Question: I am currently doing a project in which I am trying to identify humans based on hands vascular pattern in C# using Emgu CV.
The gray-scale image of the hand was first processed using the Adaptive Threshold function.
Now I want to create a mask of the image using the morphological operations.
The purpose is to remove the noise from the image.
This is the adaptive-thresholded image:

Kindly guide me which function should I use and how to use.
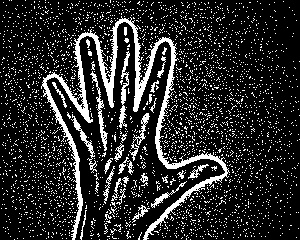
Answer: The code here is in C++. It shouldn't be difficult to port to C#, since it's mostly OpenCV functions calls. You can use that as guideline. Sorry about that.
---
You can apply a operation with a small kernel to remove most of the noise:
'''
Mat1b opened;
Mat kernel = getStructuringElement(MORPH_ELLIPSE, Size(3, 3));
morphologyEx(thresholded, opened, MORPH_OPEN, kernel);
'''
<URL>
As you can see, some noise is still present, and you can't remove it with other morphological operations. You can simply consider the largest blob as the correct one (in green here):
<URL>
Then you can floodfill the inside of the hand (in gray here):
<URL>
And set to 0 all values in original image where the corresponding mask in not the same color of the inside of the image:
<URL>
This is the full code (again, it's C++):
'''
#include <opencv2/opencv.hpp>
using namespace cv;
int main(int, char**)
{
// Load grayscale image
Mat1b thresholded = imread("path_to_image", IMREAD_GRAYSCALE);
// Get rid of JPEG compression artifacts
thresholded = thresholded > 100;
// Needed so findContours handles borders contours correctly
Mat1b bin;
copyMakeBorder(thresholded, bin, 1,1,1,1, BORDER_CONSTANT, 0);
// Apply morphological operation "close"
Mat1b closed;
Mat kernel = getStructuringElement(MORPH_ELLIPSE, Size(3, 3));
morphologyEx(bin, closed, MORPH_OPEN, kernel);
// Find contours
vector<vector<Point>> contours;
findContours(bin.clone(), contours, RETR_EXTERNAL, CHAIN_APPROX_NONE, Point(-1,-1)); // Point(-1,-1) accounts for previous copyMakeBorder
// Keep largest contour
int size_largest = 0;
int idx_largest = -1;
for (int i = 0; i < contours.size(); ++i)
{
if (contours[i].size() > size_largest)
{
size_largest = contours[i].size();
idx_largest = i;
}
}
Mat3b dbg;
cvtColor(closed, dbg, COLOR_GRAY2BGR);
// Black initialized mask
Mat1b mask(thresholded.rows, thresholded.cols, uchar(0));
if (idx_largest >= 0)
{
drawContours(dbg, contours, idx_largest, Scalar(0, 255, 0), CV_FILLED);
// Draw filled polygin on mask
drawContours(mask, contours, idx_largest, Scalar(255), 1);
}
// Get a point inside the contour
Moments m = moments(contours[idx_largest]);
Point2f inside(m.m10 / m.m00, m.m01 / m.m00);
floodFill(mask, inside, Scalar(127));
Mat3b result;
cvtColor(thresholded, result, COLOR_GRAY2BGR);
result.setTo(Scalar(0), mask != 127);
imshow("Closed", closed);
imshow("Contour", dbg);
imshow("Result", result);
waitKey();
return 0;
}
'''